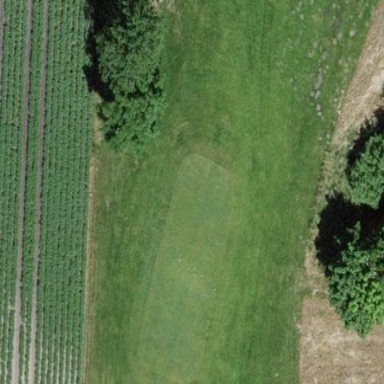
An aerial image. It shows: Grassy area designated as golf tee.